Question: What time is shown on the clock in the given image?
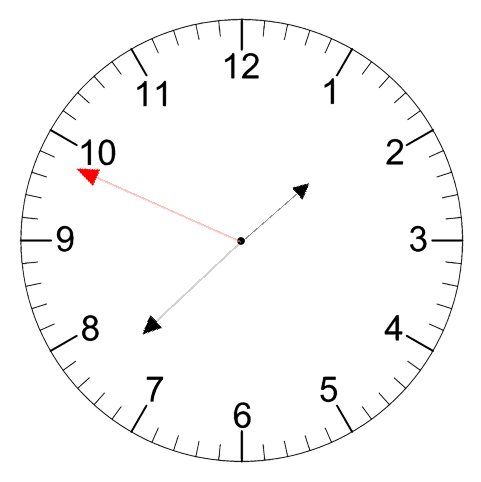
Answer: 01:37:49